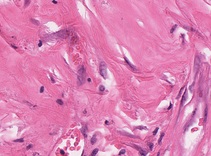
Tumor epithelial tissue: no
Tumor-associated stroma tissue: yes
Normal tissue: no